Field crop: maize
Growth stage: 1
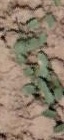
Species: convolvulus